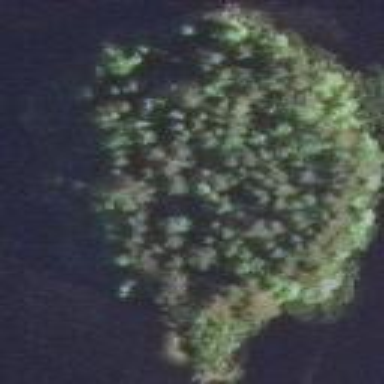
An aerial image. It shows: Islet.